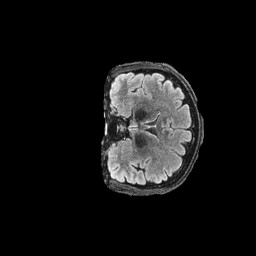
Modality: FLAIR
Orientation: coronal
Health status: ill
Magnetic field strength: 3 T